Question: I have a situation where my main window opens in the upper left of the monitor, only under linux. It looks quite strange, especially when a informational popup appears at program start, that is properly centered where mainwindow is on Mac and Windows! Screenshot below:

How can I fix this Linux issue?
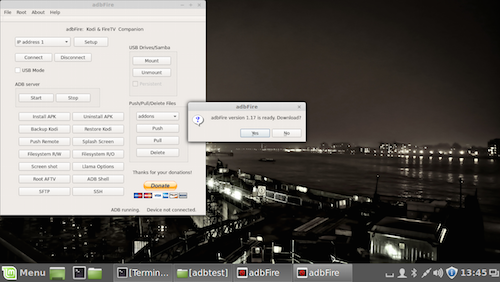
Answer: You can use 'setGeometry' to position the window in center. It can be like :
'''
#include <QStyle>
#include <QDesktopWidget>
int main(int argc, char *argv[])
{
QApplication a(argc, argv);
MainWindow w;
w.setGeometry(QStyle::alignedRect(Qt::LeftToRight, Qt::AlignCenter, w.size(), qApp->desktop()->availableGeometry()));
w.show();
return a.exec();
}
'''
An other way :
'''
MainWindow w;
QDesktopWidget *desktop = QApplication::desktop();
int screenWidth = desktop->width();
int screenHeight = desktop->height();
int x = (screenWidth - w.width()) / 2;
int y = (screenHeight - w.height()) / 2;
w.move(x, y);
w.show();
'''